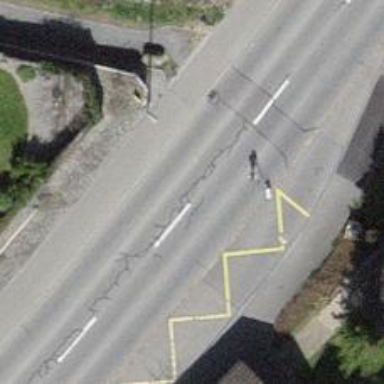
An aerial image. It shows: Bus stop equipped with public transport stop position.